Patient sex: F
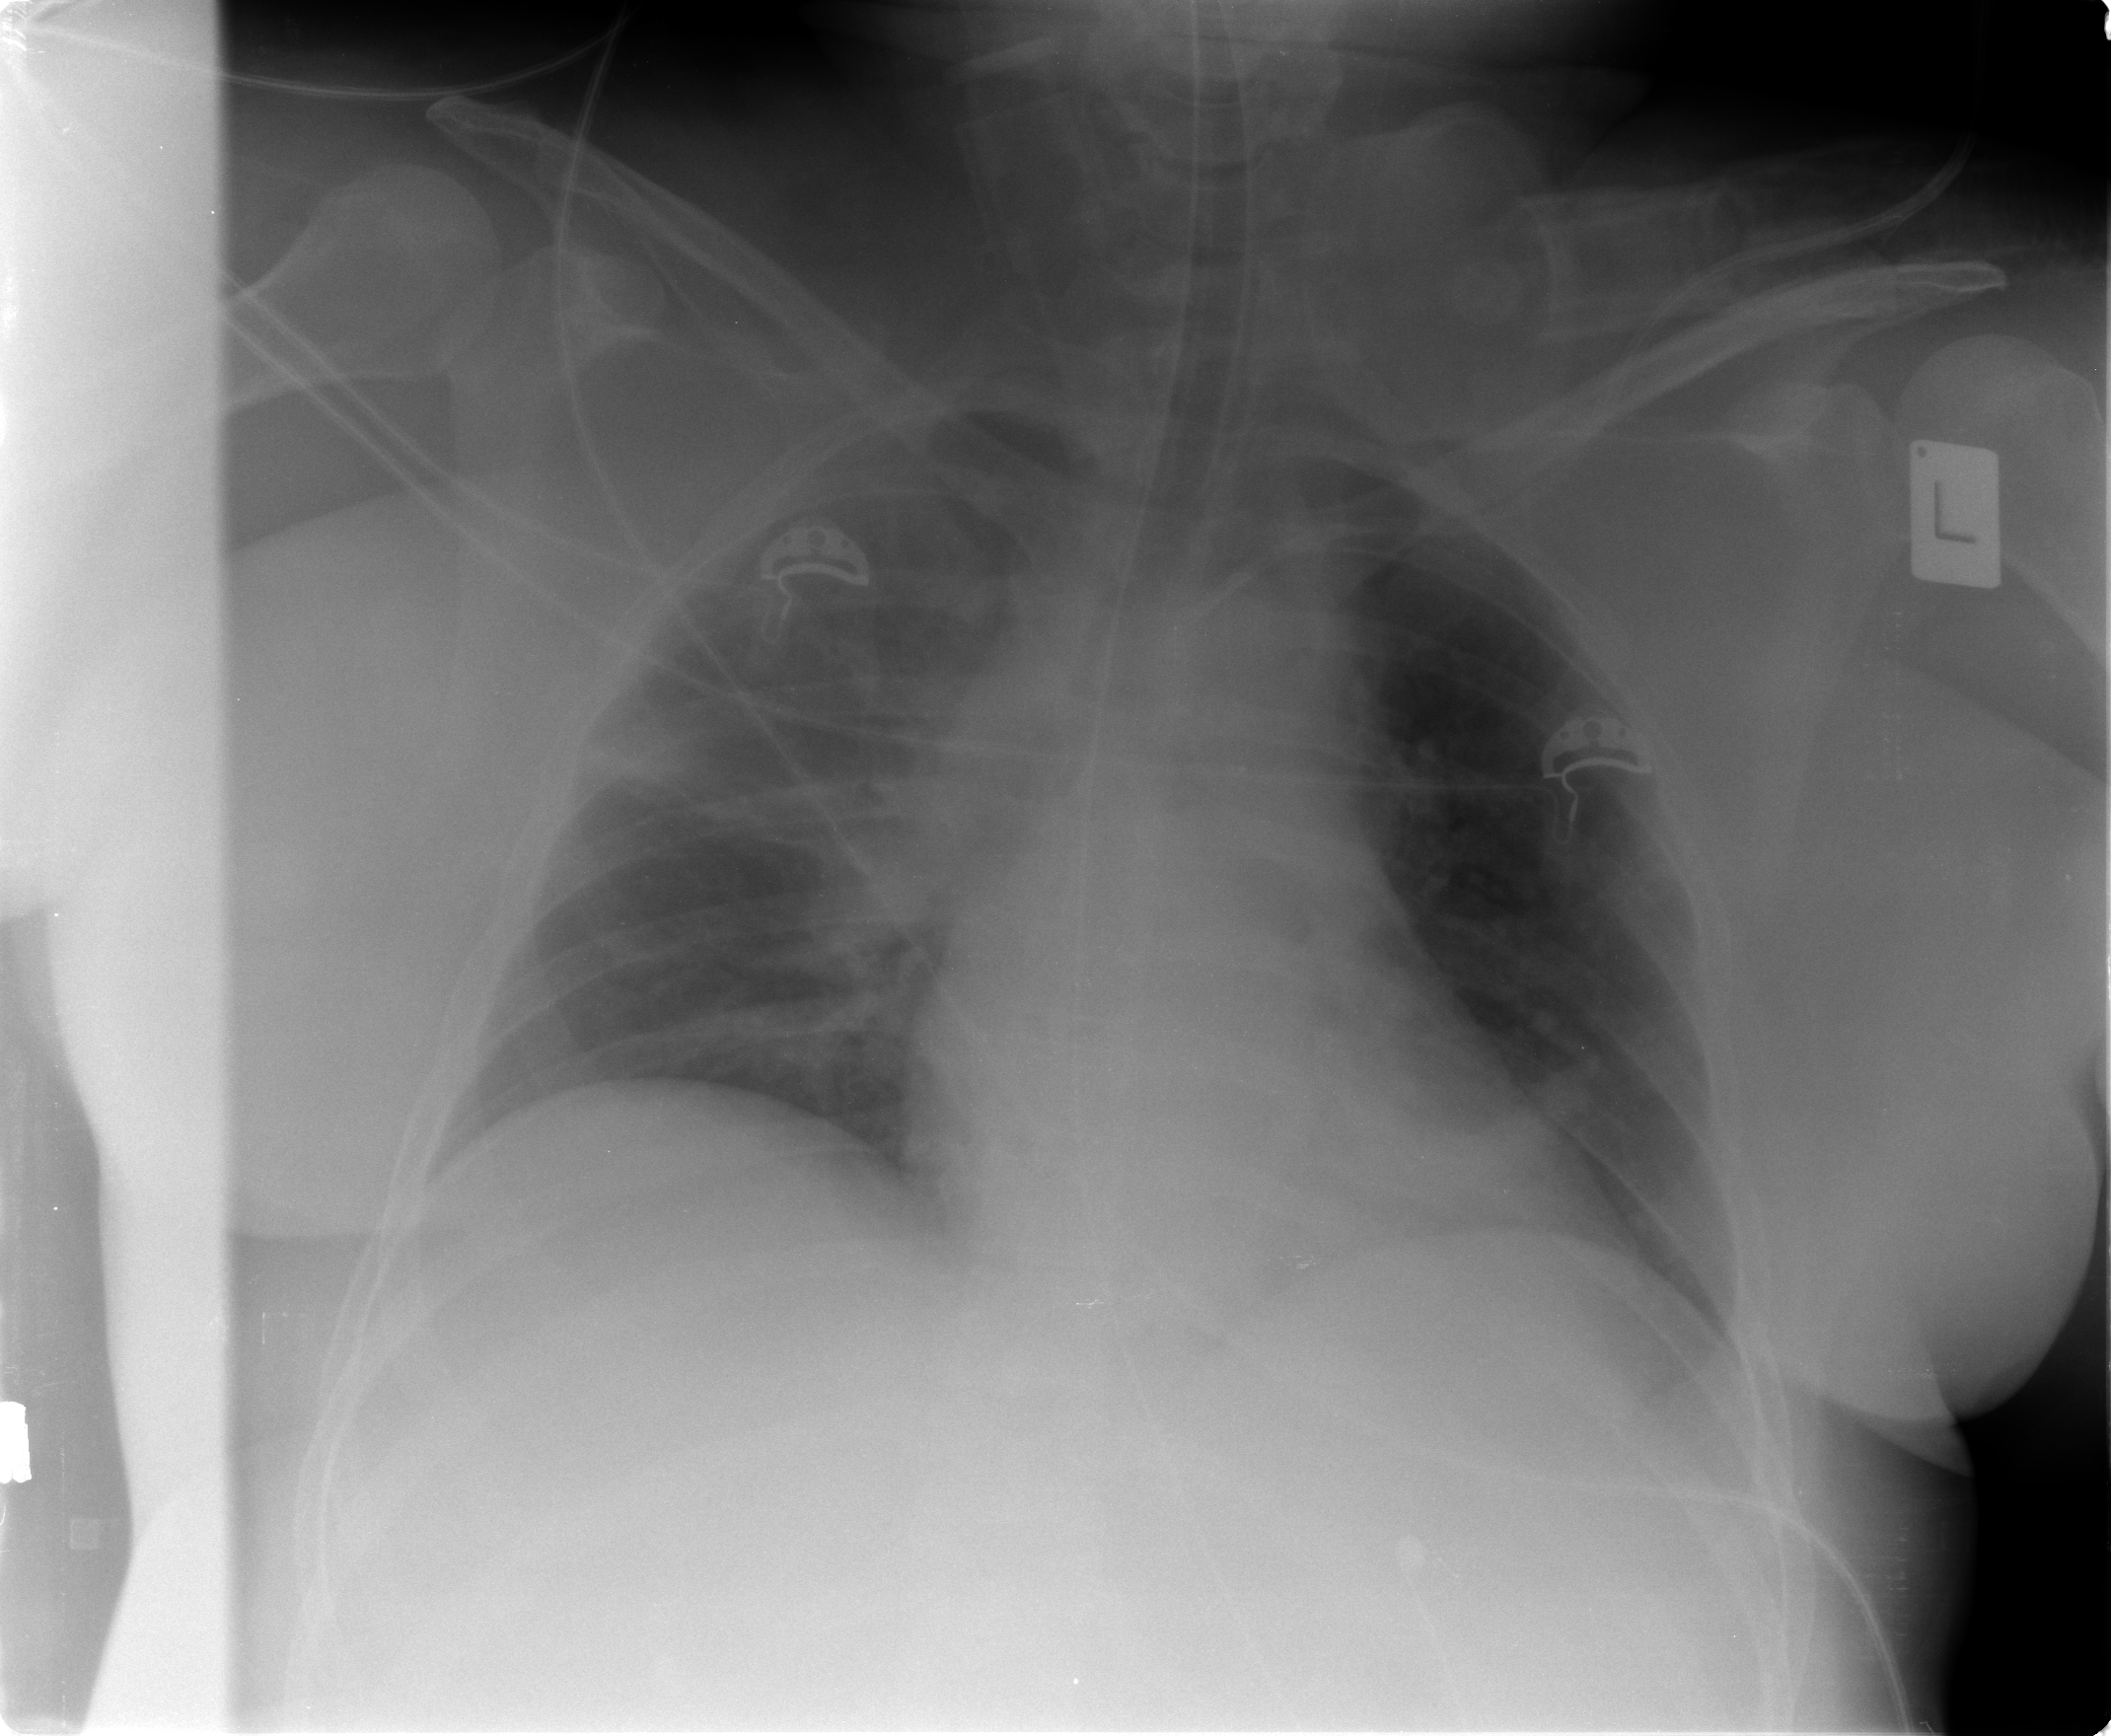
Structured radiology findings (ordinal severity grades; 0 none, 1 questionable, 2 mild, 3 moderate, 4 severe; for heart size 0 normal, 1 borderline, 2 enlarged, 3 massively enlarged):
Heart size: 0
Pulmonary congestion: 1
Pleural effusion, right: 2
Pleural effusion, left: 0
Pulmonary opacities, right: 3
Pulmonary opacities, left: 0
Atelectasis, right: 2
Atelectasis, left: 2